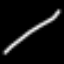
Label: line